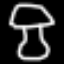
Label: mushroom